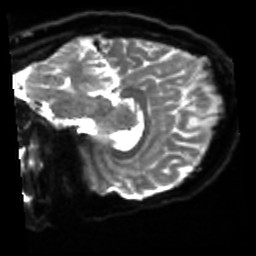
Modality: sbref
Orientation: sagittal
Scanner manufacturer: siemens
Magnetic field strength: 3 T
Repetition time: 4 s
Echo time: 0.0594 s